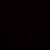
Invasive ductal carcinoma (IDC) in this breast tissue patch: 0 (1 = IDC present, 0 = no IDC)